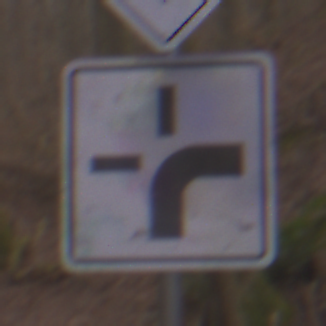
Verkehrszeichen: VerlaufVorfahrtsstrasse3
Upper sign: Vorfahrtsstrasse
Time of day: Midday
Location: Outdoor (Nature)
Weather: Overcast
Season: Autumn
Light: Natural